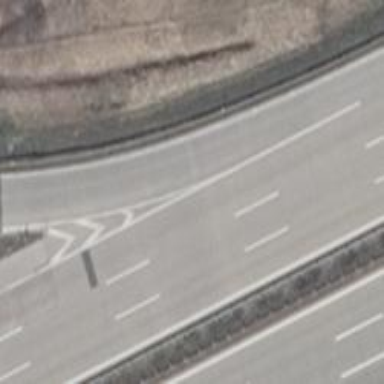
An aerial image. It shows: Motorway junction.